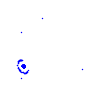
Particle: kaon